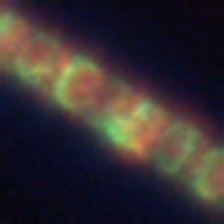
Taxon: Chaetoceros
Group: Diatoms